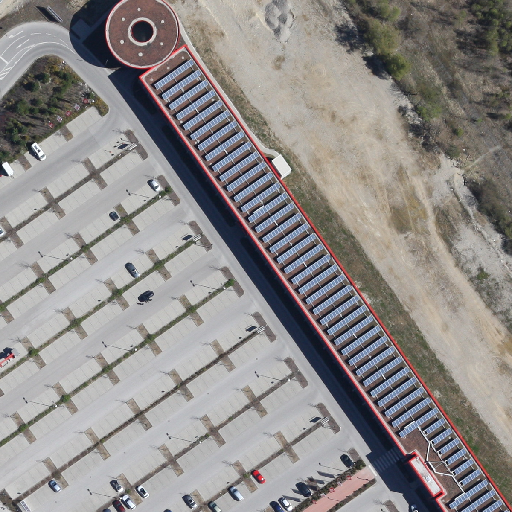
Referring expression: road